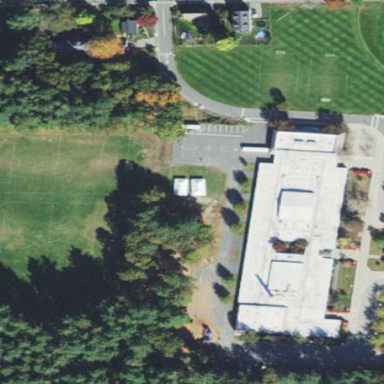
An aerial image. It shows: School.